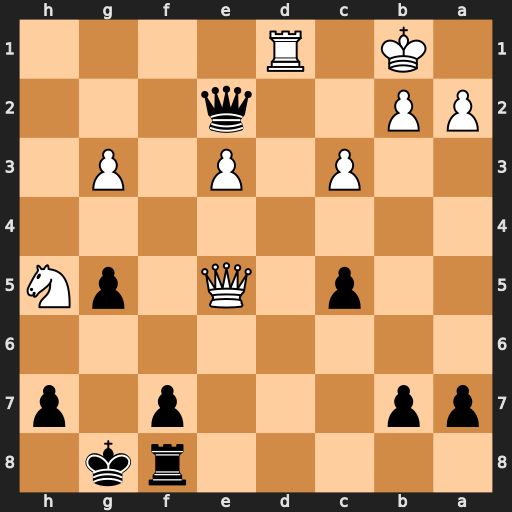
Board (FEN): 5rk1/pp3p1p/8/2p1Q1pN/8/2P1P1P1/PP2q3/1K1R4
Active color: b
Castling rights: -
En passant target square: -
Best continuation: Qxd1#